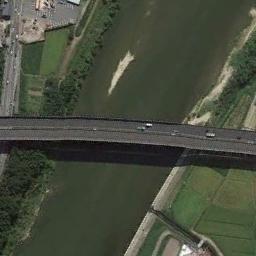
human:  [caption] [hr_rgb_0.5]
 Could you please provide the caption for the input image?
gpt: A bridge built on a dark green river and the farmland on both sides of the river .

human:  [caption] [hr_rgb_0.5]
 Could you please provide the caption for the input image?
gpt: A bridge connects the land on both sides of the turquoise water  There are many residential areas and green farmland on the land .

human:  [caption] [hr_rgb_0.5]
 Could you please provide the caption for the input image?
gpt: On one side of the river are densely built areas, And the color of the river water is turquoise .

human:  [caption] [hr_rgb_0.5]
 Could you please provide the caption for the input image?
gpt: There is a bridge over the river with some farmlands beside .

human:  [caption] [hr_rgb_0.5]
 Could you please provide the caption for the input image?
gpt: Many cars of different models are on the bridge .